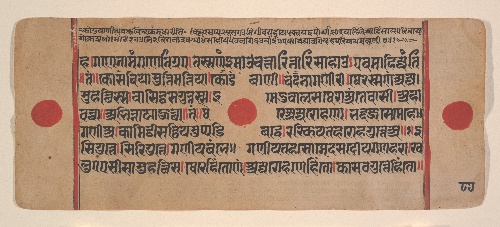
Date: 15th century
Object type: Folio
Classification: Paintings
Medium: Ink, opaque watercolor, and gold on paper
Culture: India (Gujarat)
Dimensions: 4 3/8 x 10 5/8 in. (11.1 x 27 cm)
Department: Asian Art
Credit line: Rogers Fund, 1955
Accession year: 1955
Repository: Metropolitan Museum of Art, New York, NY